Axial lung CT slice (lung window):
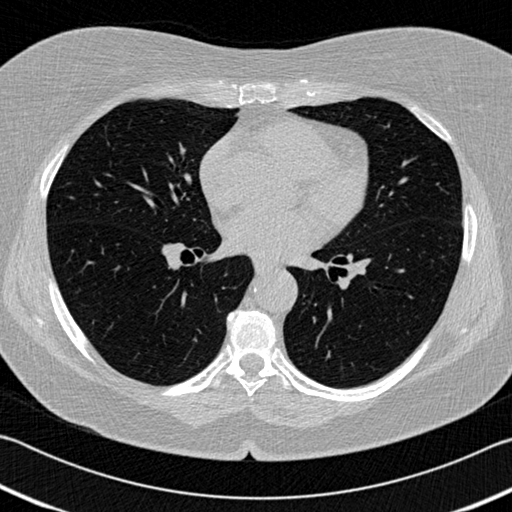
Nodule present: no